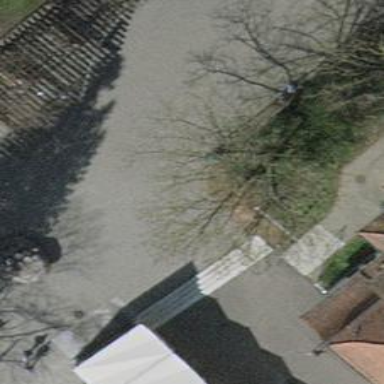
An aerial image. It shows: Entrance to school.